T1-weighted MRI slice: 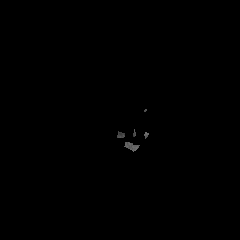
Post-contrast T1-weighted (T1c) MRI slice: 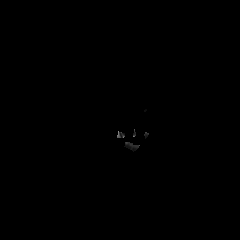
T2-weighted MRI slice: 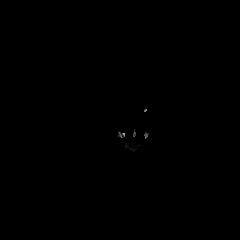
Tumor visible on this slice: no